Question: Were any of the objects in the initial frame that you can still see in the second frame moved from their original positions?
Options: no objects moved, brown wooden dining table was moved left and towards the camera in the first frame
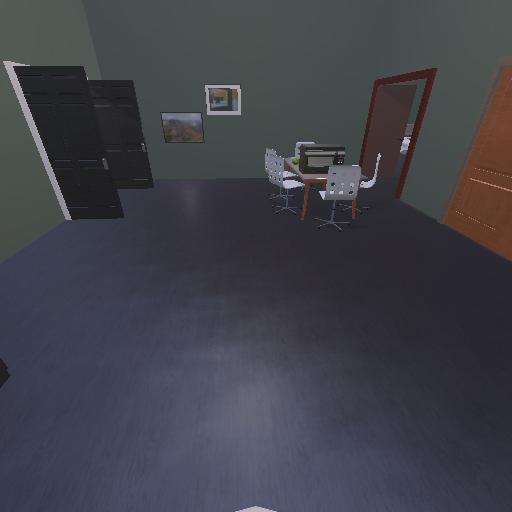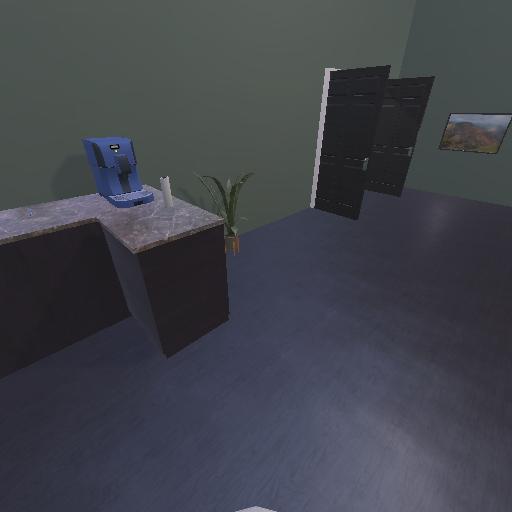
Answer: no objects moved